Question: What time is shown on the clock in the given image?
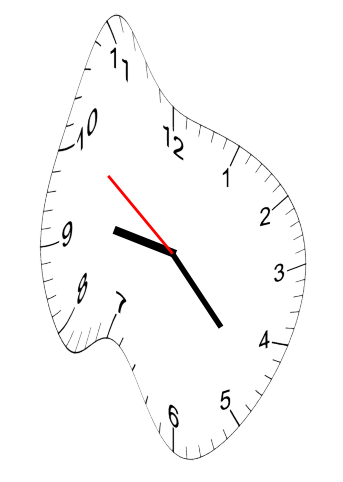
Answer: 09:22:51